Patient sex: M
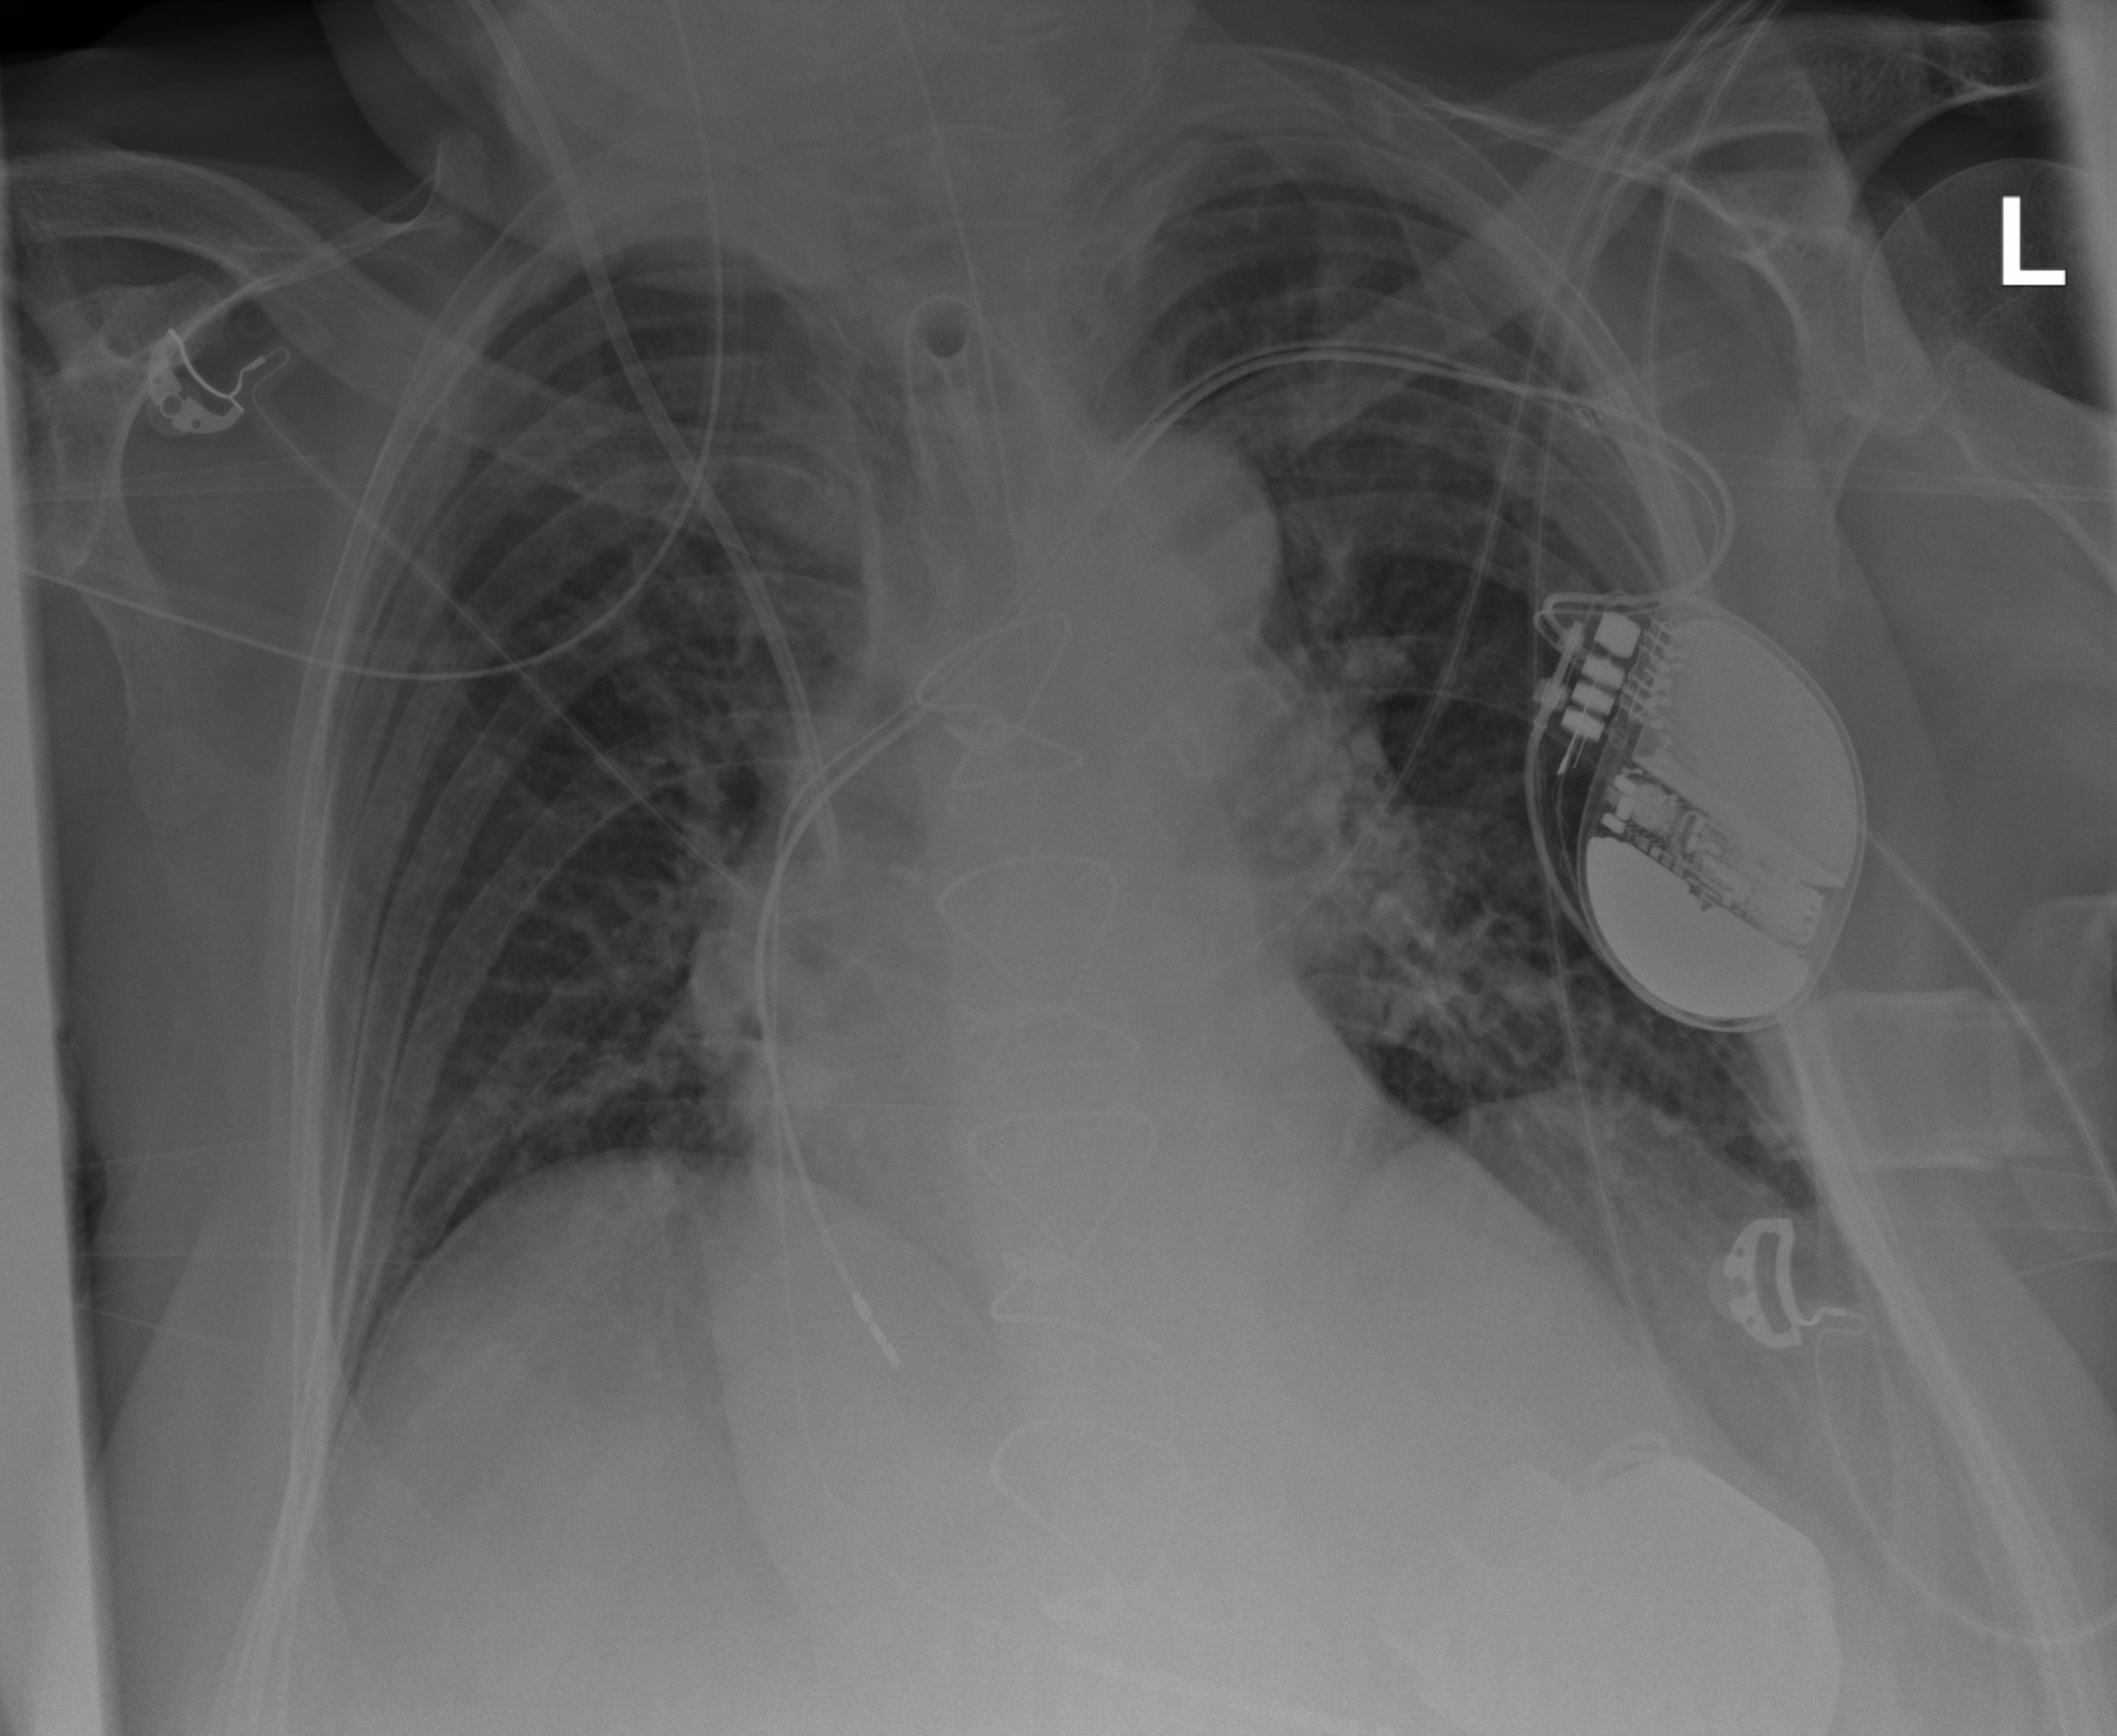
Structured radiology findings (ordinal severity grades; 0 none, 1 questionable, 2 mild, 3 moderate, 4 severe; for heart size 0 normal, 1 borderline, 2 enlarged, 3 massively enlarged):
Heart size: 2
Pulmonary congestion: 2
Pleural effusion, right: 0
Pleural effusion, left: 0
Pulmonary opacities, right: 2
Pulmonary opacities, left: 2
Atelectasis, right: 2
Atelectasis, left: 2